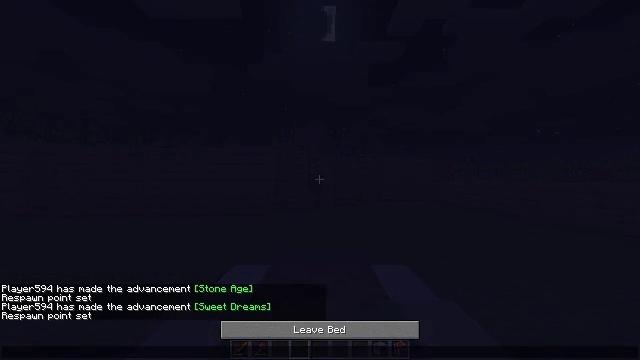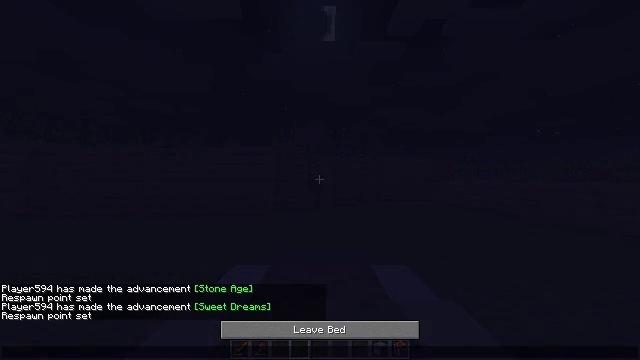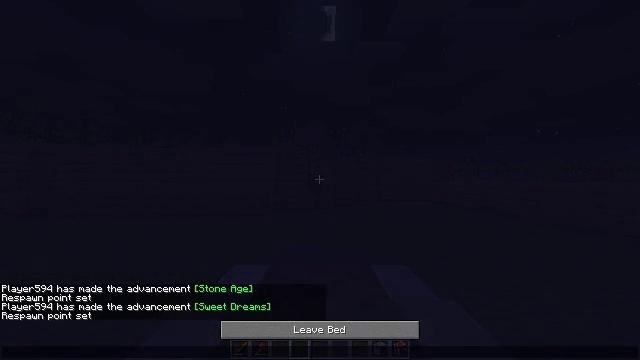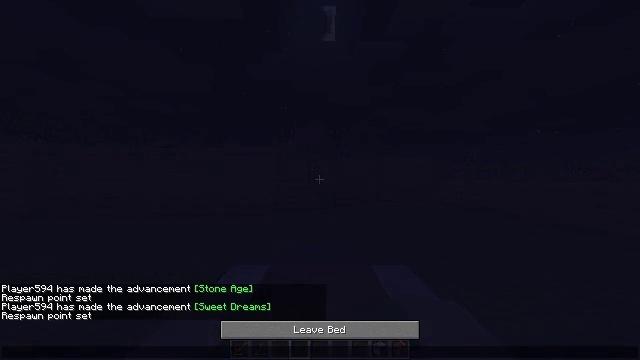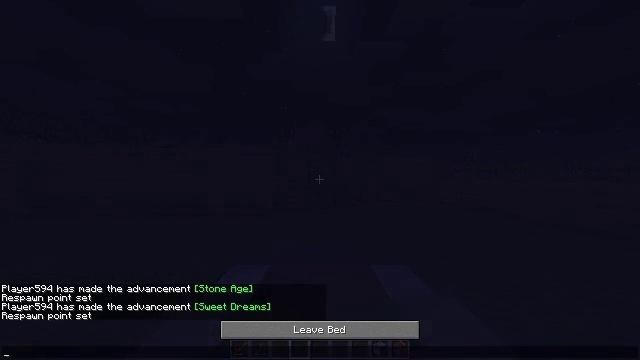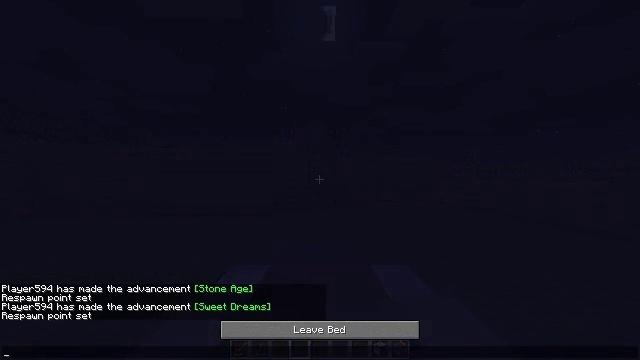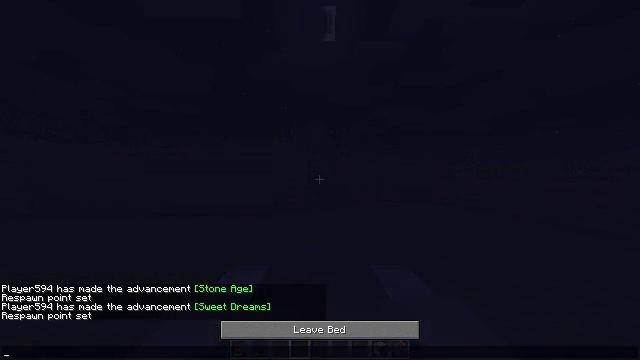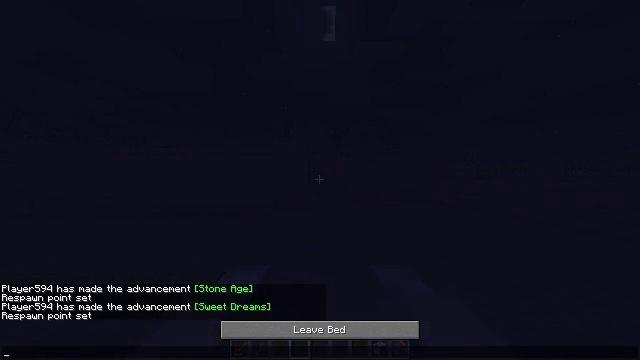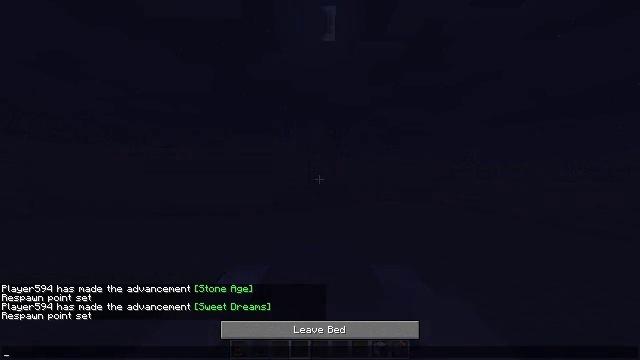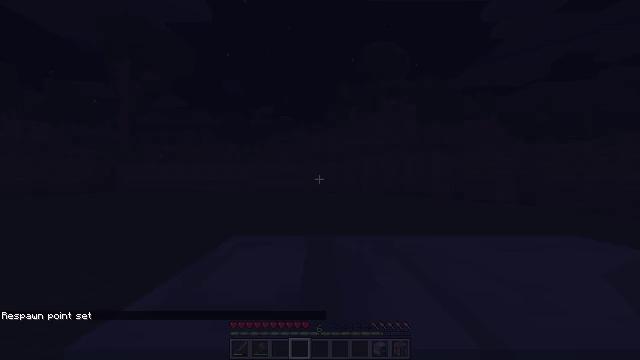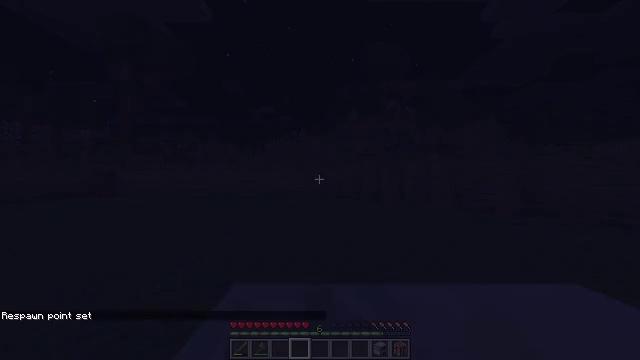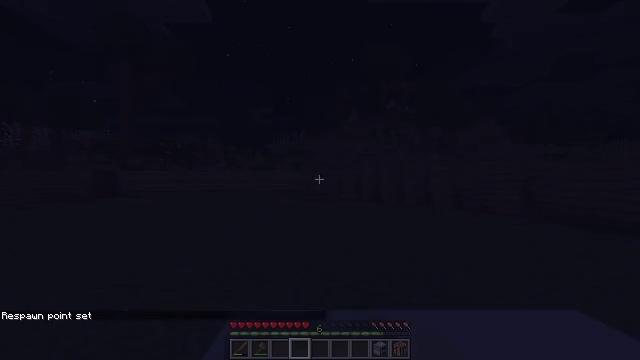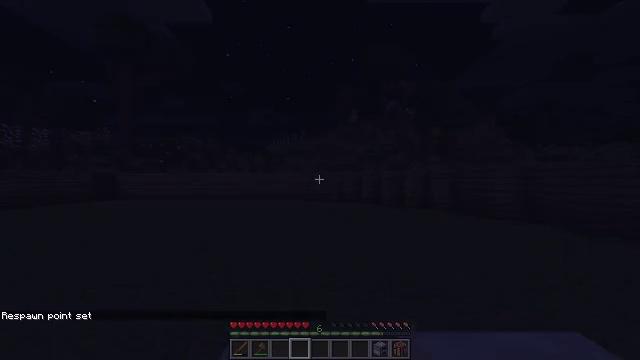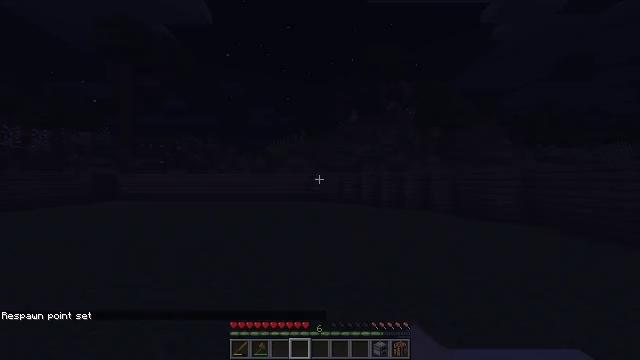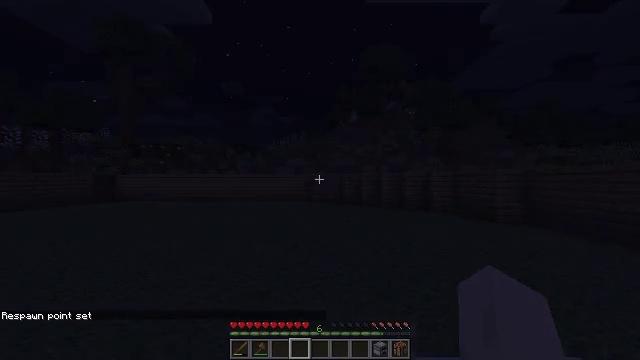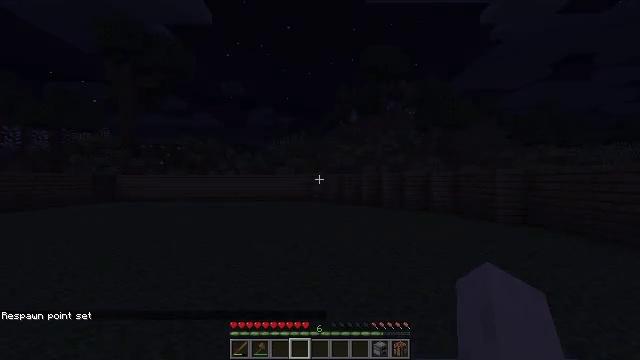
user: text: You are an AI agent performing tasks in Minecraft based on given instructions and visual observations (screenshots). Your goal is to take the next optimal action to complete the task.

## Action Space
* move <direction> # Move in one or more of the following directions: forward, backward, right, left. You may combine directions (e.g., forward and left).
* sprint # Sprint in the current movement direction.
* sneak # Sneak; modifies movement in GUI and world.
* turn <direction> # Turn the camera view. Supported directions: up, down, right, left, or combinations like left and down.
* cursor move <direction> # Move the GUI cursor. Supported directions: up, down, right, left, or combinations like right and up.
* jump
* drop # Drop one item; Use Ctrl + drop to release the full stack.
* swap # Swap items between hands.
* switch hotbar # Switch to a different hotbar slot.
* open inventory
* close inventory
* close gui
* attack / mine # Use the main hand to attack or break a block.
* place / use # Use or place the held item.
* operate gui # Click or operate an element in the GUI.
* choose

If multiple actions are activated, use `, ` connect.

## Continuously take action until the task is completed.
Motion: motion action
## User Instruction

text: Mine the white bed.
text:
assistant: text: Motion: no_op
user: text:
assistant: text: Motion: no_op
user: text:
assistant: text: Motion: no_op
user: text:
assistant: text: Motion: no_op
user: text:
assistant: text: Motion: no_op
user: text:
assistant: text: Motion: no_op
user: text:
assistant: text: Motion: no_op
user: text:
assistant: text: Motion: no_op
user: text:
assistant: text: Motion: no_op
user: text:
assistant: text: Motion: close gui
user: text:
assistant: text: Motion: no_op
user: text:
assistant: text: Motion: no_op
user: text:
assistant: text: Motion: no_op
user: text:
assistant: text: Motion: no_op
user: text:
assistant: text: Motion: no_op
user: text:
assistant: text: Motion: no_op
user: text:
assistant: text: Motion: no_op
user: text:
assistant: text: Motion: no_op
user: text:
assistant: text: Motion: no_op
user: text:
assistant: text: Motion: no_op
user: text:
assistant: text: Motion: no_op
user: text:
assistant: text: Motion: no_op
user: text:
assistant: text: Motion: no_op
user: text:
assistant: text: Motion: no_op
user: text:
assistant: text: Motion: no_op
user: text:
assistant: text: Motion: no_op
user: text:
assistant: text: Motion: no_op
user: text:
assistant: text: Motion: no_op
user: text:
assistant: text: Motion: no_op
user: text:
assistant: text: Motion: no_op